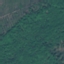
Land use / land cover: Forest